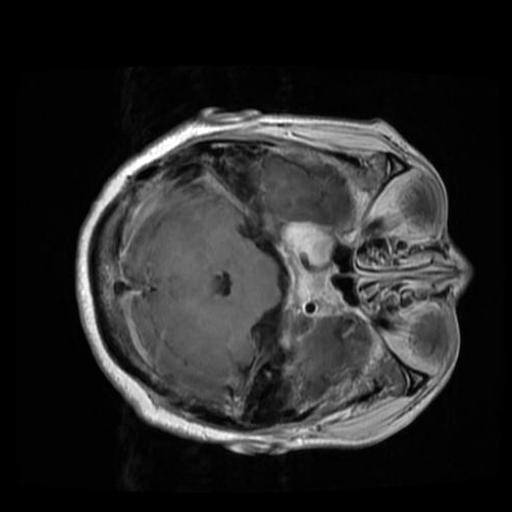
Label: brain_menin